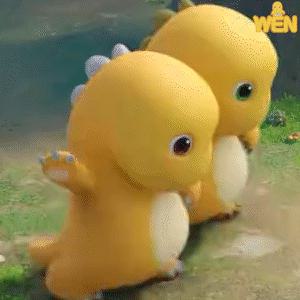
Label: nailong